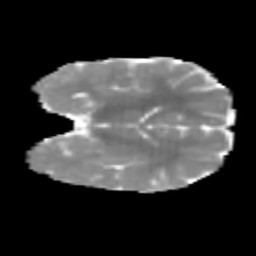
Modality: MD
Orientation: coronal
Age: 7
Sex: female
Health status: healthy